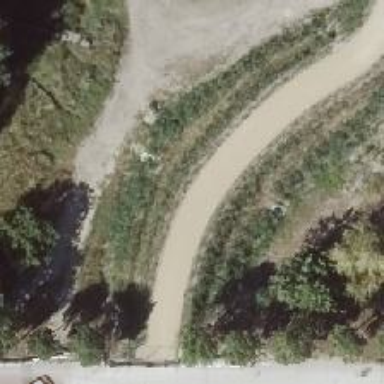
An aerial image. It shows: Asphalt footway with excellent trail visibility.